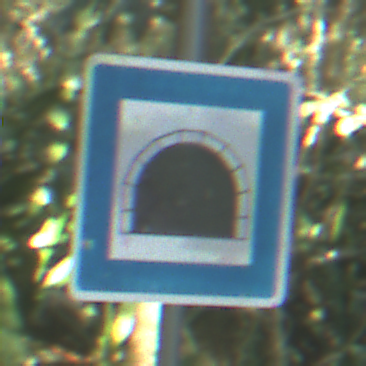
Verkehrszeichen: Tunnel
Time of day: Midday
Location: Outdoor (Nature)
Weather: Clear
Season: NotSpecified
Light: Natural